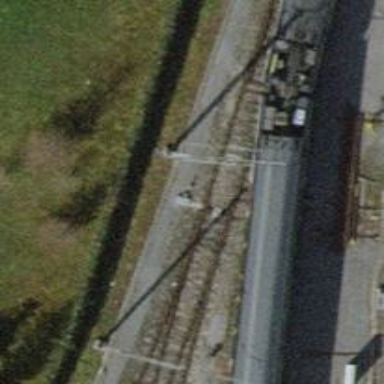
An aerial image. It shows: Siding railway track with electrified contact line.